Question: I've not found anything here or on google. I'm looking for a way to identify shapes (circle, square, triangle and various other shapes) from a image file. Some examples:

You get the general idea. Not sure if BoofCV is the best choice here but it looks like it should be straightforward enough to use, but again I know nothing about it. I've looked at some of the examples and I though before I get in over my head (which is not hard to do some days), I thought I would ask if there is any info out there.
I'm taking a class on Knowledge Based AI solving Ravens Progressive Matrix problems and the final assignment will use strictly visual based images instead of the text files with attributes. We are not being graded on the visual since we only have a few weeks to work on this section of the project and we are encouraged to share this information. SOF has always been my go to source for information and I'm hoping someone out there might have some ideas on where to start with this...
Essentially what I want to do is detect the shapes (?? convert them into 2D geometry) and then make some assumptions about attributes such as size, fill, placement etc, create a text file with these attributes and then using that, send it through my existing code based that I wrote for my other projects to solve the problems.
Any suggestions????
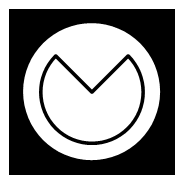
Answer: There are a lot of ways you can do it. One way is to find the contour of the shape then fit a polygon to it or a oval. If you git a polygon to it and there are 4 sides with almost equal length then its a square. The contour can be found with binary blobs (my recommendation for the above images) or canny edge.
<URL>
<URL>